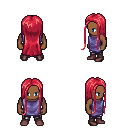
a pixel art fantasy rpg character, male body template, human, dark skin, chain tabard jacket, metal pants, ruby red extra-long hairstyle, maroon shoes, four views (front, back, left, right), 2x2 character sprite sheet, small pixel art, hard edges, no anti-aliasing